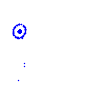
Particle: electron